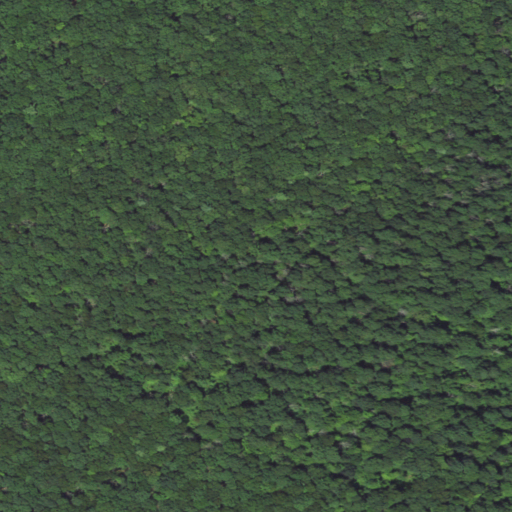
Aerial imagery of mountain in Pennsylvania named Roundtop containing deciduous forest and mixed forest